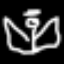
Label: angel